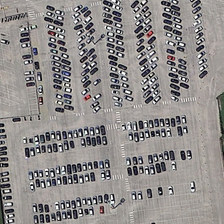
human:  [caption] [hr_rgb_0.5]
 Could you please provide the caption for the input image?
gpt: a lot of cars parked in the parking lot .

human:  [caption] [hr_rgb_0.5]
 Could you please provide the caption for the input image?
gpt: a lot of cars parked in the parking lot .

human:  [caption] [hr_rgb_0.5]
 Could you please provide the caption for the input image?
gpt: the parking lot is very large and has a lot of cars parked .

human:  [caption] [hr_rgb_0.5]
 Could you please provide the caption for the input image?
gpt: the parking lot is very large and has a lot of cars parked .

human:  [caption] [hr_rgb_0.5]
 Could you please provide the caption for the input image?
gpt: a lot of cars parked in the parking lot .